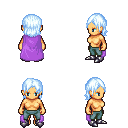
a pixel art fantasy rpg character, female body template, human, tanned skin, lavender cape, teal pants, white cyan long bangs hairstyle, metal boots, four views (front, back, left, right), 2x2 character sprite sheet, small pixel art, hard edges, no anti-aliasing